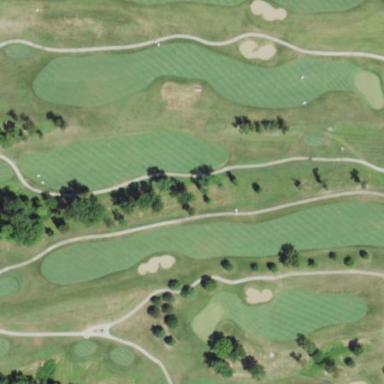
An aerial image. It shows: Area with grass used as rough in golf course.